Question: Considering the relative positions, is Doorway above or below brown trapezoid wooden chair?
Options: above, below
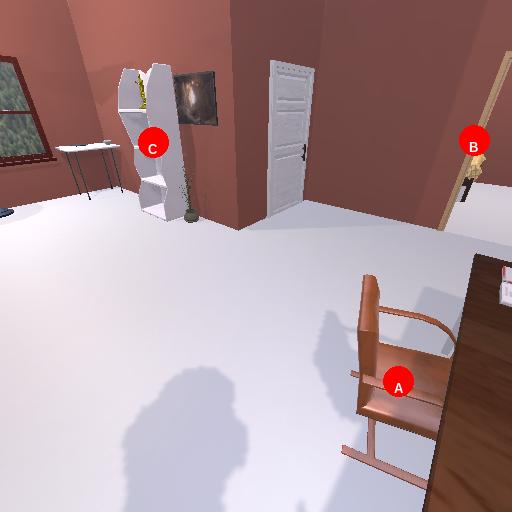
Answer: above